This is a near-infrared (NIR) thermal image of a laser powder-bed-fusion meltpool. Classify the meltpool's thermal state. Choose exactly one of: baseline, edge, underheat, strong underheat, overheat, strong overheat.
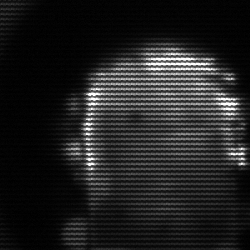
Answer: baseline